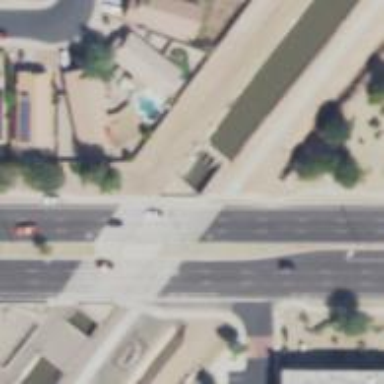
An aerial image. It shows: Secondary road with bridge.